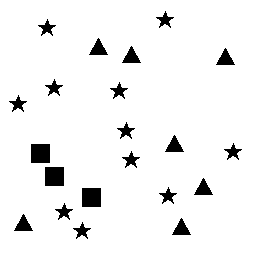
Squares: 3
Triangles: 7
Stars: 11
Total shapes: 21